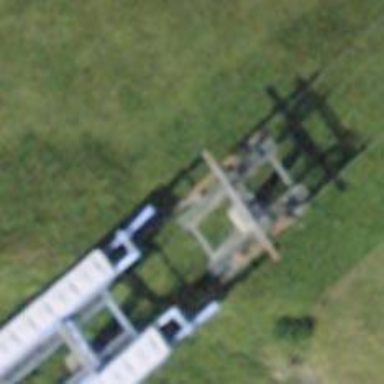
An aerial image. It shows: Pylon for aerialway.